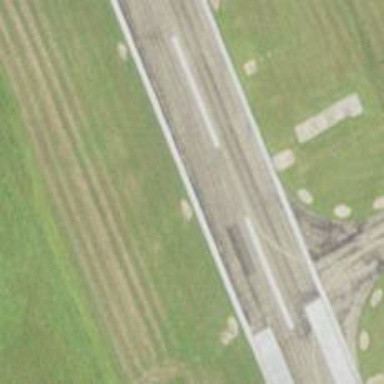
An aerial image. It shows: Asphalt runway at the airport.